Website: apple-inc
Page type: account-selection
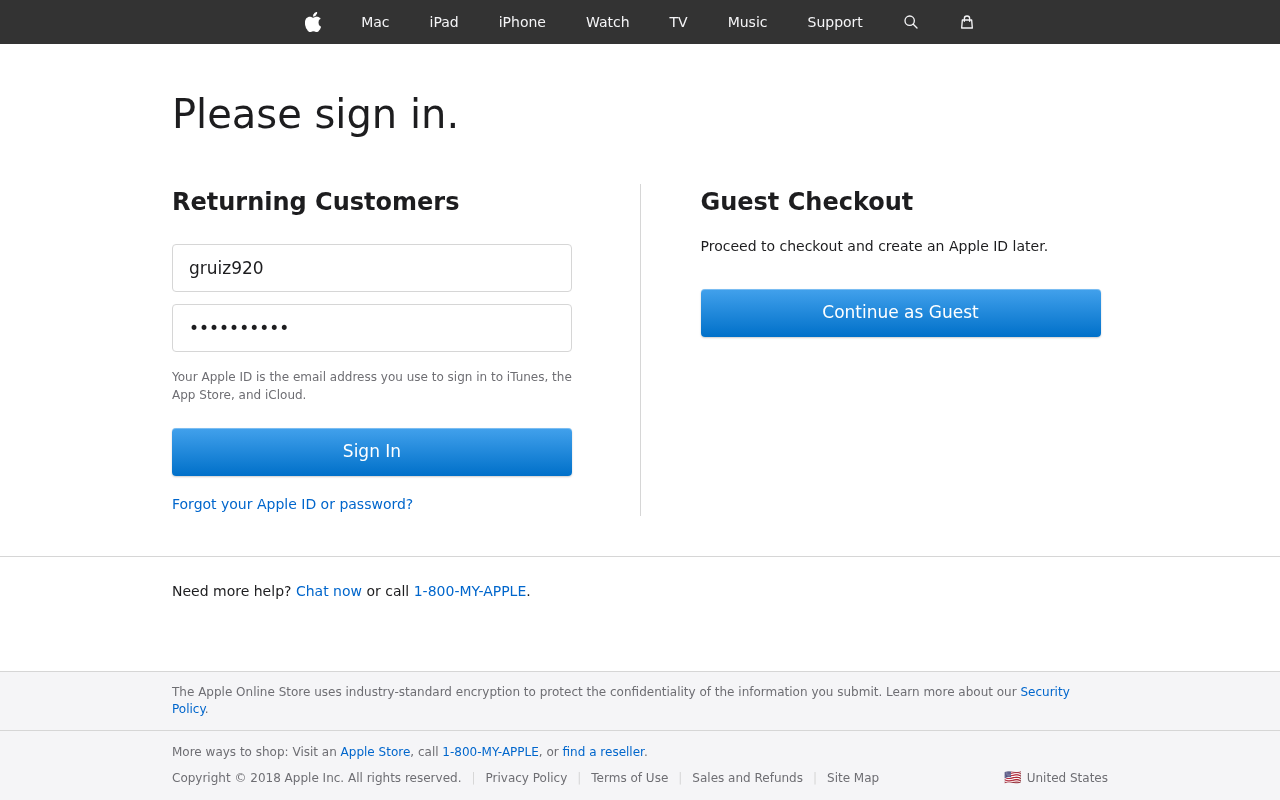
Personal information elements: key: PII_LOGIN_USERNAME
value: gruiz920